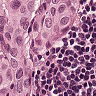
Metastatic tissue present: yes